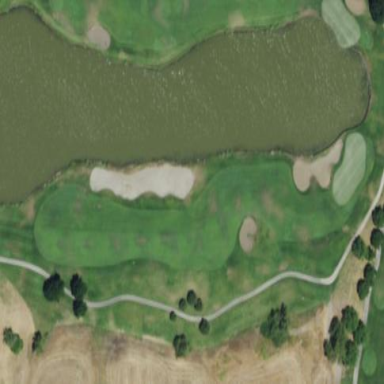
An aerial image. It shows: Picturesque scene of golf course with lateral water hazard.